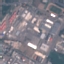
Land use / land cover: Industrial